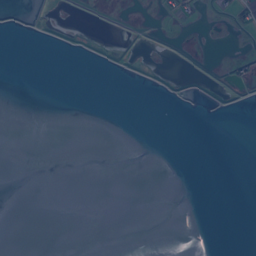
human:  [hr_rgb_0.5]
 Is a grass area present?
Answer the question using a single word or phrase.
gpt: yes

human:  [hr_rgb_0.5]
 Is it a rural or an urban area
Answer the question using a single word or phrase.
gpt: rural

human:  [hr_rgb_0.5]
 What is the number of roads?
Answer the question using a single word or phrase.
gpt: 32

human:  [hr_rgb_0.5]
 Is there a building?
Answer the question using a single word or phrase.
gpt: yes

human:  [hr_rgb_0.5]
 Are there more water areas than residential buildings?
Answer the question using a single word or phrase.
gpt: no

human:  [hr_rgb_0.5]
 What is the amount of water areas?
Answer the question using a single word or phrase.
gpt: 13

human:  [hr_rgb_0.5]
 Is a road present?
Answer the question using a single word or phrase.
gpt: yes

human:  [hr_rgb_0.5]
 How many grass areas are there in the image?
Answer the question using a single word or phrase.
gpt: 33

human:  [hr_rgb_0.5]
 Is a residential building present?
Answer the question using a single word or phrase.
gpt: yes

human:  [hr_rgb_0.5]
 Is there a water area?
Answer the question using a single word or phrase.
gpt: yes

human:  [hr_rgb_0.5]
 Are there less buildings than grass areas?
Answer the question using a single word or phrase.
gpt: yes

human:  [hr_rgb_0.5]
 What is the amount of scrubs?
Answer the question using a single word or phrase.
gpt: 4

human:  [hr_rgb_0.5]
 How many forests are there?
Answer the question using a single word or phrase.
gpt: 3

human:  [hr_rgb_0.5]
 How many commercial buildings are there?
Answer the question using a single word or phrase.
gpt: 0

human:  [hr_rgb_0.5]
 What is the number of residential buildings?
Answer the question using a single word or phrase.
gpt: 21

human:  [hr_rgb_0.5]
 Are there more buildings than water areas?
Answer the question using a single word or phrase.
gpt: yes

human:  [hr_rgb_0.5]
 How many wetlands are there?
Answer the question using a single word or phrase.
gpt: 8

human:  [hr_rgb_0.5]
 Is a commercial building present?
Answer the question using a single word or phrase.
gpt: no

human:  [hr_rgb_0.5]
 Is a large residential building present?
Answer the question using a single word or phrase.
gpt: no

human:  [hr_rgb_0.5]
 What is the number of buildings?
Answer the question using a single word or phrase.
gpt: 21

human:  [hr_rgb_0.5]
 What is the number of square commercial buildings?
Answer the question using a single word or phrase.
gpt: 0

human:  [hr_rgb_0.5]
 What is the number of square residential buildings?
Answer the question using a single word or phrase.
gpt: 0

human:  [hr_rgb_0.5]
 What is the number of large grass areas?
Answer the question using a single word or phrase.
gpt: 19

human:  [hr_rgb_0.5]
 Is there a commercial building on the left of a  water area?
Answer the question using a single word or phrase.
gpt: no

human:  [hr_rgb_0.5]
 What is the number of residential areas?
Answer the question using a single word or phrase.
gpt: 1

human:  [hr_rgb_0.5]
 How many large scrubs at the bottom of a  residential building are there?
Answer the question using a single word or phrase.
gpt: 0

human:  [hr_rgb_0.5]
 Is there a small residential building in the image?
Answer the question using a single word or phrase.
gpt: yes

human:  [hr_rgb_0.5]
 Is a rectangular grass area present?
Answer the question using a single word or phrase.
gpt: yes

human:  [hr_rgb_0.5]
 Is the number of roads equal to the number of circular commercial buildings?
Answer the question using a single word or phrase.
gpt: no

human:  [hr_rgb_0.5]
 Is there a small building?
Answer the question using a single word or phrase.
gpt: yes

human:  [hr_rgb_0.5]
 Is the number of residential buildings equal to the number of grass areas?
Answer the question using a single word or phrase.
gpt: no

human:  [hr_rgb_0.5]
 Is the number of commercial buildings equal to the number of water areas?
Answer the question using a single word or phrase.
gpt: no

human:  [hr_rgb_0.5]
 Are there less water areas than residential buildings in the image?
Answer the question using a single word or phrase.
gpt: yes

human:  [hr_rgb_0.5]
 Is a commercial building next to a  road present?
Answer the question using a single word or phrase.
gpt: no

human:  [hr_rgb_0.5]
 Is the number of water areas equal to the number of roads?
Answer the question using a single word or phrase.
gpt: no

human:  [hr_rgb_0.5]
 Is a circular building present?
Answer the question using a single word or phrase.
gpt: no

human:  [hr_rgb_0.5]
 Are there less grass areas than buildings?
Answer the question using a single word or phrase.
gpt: no

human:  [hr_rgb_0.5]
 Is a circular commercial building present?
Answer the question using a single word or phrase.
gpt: no

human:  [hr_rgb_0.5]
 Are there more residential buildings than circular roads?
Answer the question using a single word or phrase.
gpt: yes

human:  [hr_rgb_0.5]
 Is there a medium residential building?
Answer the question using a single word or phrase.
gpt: no

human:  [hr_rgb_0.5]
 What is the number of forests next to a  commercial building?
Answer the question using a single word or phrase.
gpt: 0

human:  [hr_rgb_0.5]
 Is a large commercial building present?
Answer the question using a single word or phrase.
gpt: no

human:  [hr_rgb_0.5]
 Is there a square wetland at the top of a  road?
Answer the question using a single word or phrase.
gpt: no

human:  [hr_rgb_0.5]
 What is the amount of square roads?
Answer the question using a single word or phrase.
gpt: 0

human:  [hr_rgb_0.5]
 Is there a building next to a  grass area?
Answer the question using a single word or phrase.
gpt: yes

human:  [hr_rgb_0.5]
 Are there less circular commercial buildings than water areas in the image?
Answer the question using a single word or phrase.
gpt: yes

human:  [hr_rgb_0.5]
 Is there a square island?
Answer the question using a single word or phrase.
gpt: no

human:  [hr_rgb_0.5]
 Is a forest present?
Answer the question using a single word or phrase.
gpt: yes

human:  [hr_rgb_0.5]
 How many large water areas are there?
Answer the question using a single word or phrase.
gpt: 10

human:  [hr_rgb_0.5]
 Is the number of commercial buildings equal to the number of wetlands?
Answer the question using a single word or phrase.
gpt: no

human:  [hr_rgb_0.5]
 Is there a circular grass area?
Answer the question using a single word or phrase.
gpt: yes

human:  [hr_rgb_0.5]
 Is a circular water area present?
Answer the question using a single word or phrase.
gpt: no

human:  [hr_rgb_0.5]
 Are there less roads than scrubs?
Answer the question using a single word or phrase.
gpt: no

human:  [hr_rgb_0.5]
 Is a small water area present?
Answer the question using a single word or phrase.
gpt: yes

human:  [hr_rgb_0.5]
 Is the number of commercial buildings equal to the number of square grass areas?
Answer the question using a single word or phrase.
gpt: no

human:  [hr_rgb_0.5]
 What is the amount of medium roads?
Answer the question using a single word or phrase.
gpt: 0

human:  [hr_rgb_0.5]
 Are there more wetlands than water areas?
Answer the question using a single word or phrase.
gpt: no

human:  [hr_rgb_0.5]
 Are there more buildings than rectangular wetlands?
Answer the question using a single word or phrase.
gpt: yes

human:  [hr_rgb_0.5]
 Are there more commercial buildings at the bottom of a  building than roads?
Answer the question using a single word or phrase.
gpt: no

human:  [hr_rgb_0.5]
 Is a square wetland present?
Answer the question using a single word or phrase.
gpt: no

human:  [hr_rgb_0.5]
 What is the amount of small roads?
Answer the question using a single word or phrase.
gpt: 32

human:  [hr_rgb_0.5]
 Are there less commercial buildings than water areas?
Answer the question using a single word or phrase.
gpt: yes

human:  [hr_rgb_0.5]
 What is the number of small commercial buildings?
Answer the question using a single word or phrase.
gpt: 0

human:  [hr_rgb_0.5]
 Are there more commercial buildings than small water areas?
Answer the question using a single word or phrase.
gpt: no